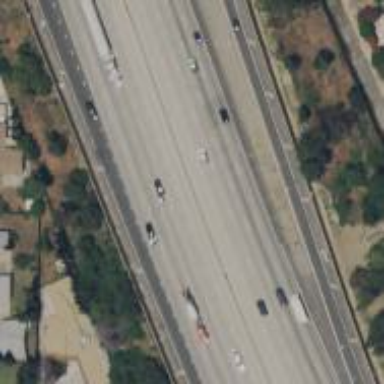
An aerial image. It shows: Motorway.